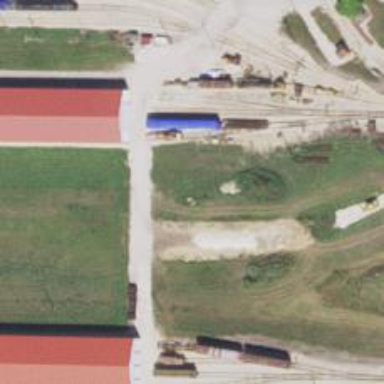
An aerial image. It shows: Railway yard with preserved rail tunnel building passage.